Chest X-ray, PA view. Patient: 50 years old, sex F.
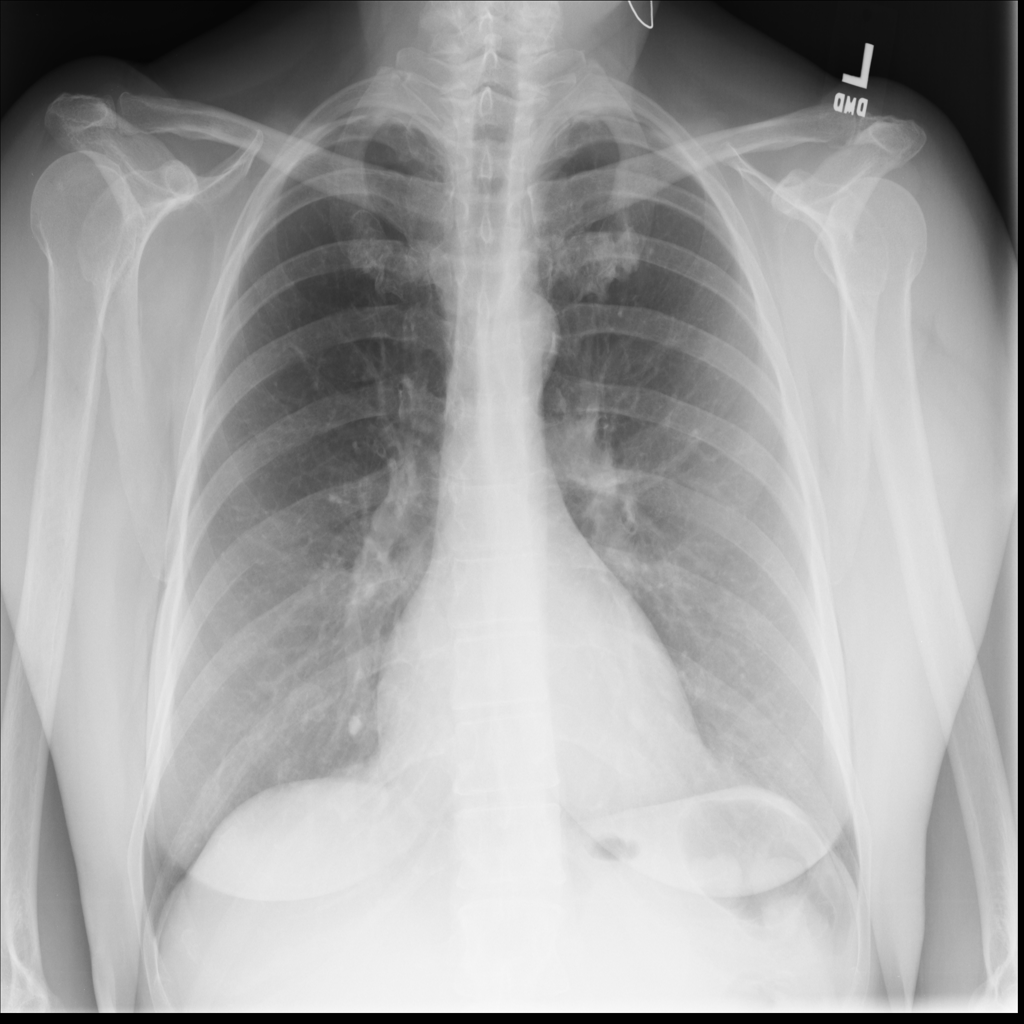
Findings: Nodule